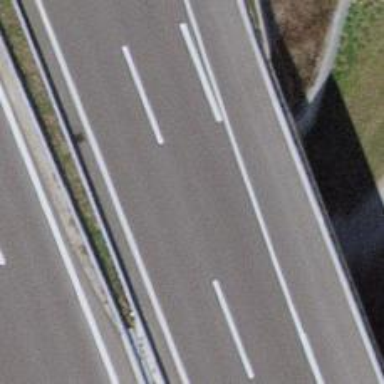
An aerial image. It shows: Motorway bridge with asphalt surface.